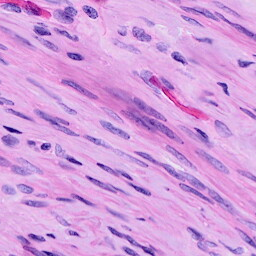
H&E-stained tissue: Ovarian